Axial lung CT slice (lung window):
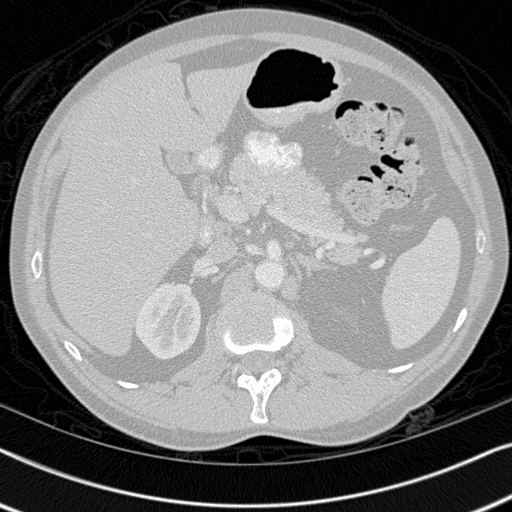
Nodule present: no